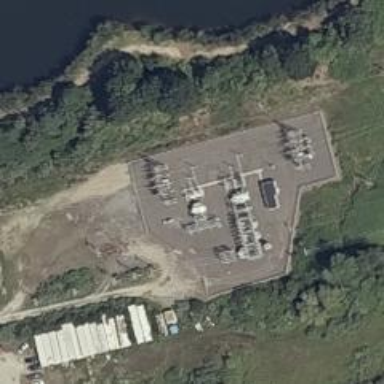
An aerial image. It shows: Switch for power supply.